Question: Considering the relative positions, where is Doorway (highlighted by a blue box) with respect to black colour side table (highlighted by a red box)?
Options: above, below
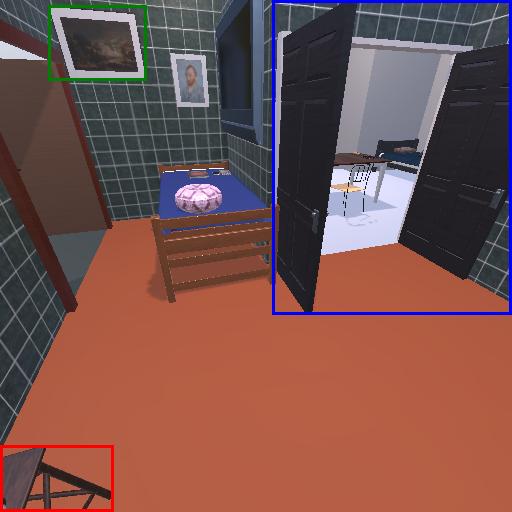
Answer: above